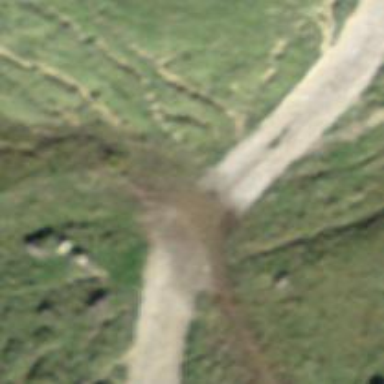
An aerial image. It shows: Culvert tunnel.